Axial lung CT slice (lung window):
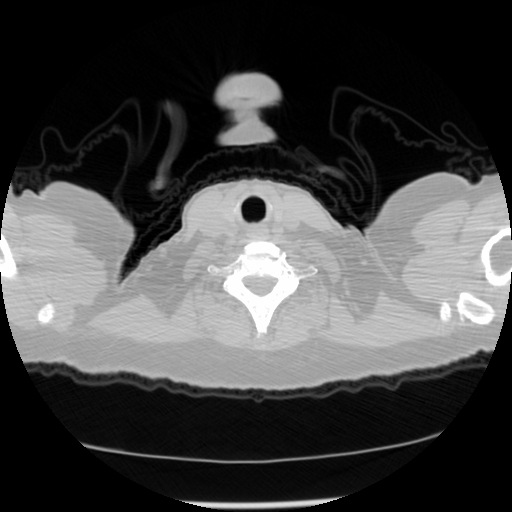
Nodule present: no